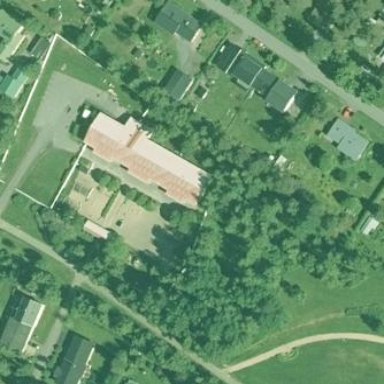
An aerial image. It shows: Kindergarten.